Question: I have recently installed Microsoft Office 2013 beta release while having 2007 already installed. When I opened a COM based Excel interop application under Visual Studio 2008, I noticed a few warnings I didn't have before. I tried to start compile the application and it still worked, but when I tried to use the feature that uses the Excel interop, I received an error.
I immediately uninstalled Office 2013 after that, but the error stayed. I messed around in the C:\Windowsssembly folder and still didn't manage to fix it.
After that, I went ahead and uninstalled / reinstalled Office 2007. Still no luck. I uninstalled Office 2007 again, deleted all the assemblies regarding interop (including the Policy ones), reinstalled Office 2007. Still nothing.
I tried installing the PrimaryInteropAssembly. Also nothing.
I'm out of options... What can I do?
The application can still compile and will still work on other machines too. It's really just my machine that cannot run it anymore.
Could not determine the dependencies of the COM reference "Microsoft.Office.Interop.Excel". Erreur lors du chargement de la bibliotheque/DLL du type. (Exception de HRESULT : 0x80029C4A (TYPE_E_CANTLOADLIBRARY))
(French part translation: "Error loading library / DLL type.")

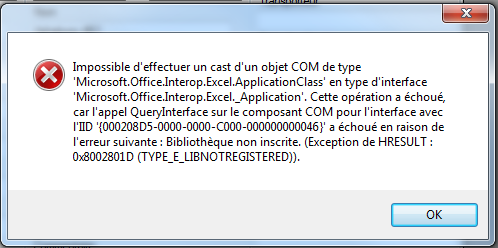
Answer: I got answered on <URL>. There is one registery key to remove.
Everything went back to normal after that.